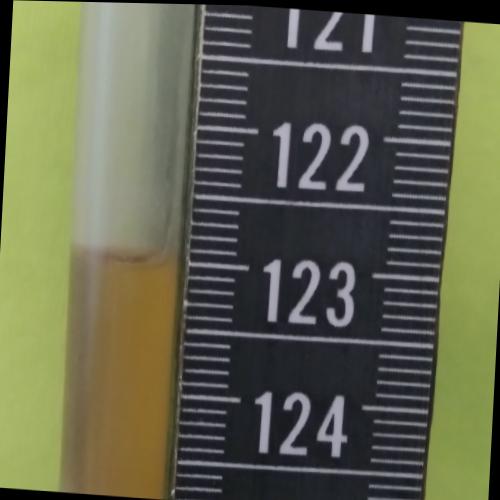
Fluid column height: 123.0 cm